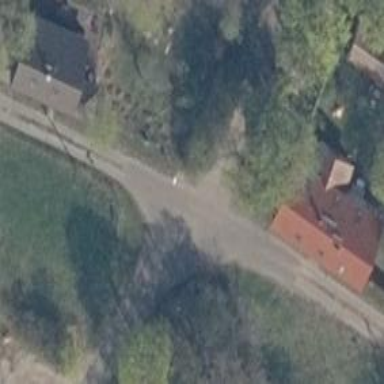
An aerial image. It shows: Unclassified road with concrete lanes.